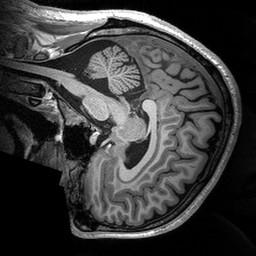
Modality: T1w
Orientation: sagittal
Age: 29
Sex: male
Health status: healthy
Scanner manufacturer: siemens
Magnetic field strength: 3 T
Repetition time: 2.53 s
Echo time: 0.00288 s